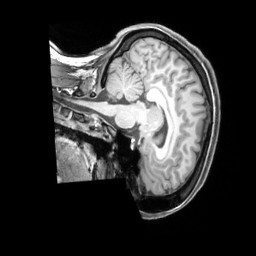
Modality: T1w
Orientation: sagittal
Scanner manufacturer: siemens
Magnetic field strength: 3 T
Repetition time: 2.3 s
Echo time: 0.00226 s